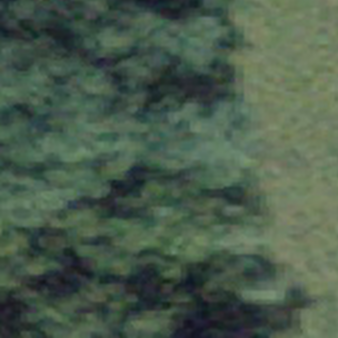
Label: other